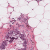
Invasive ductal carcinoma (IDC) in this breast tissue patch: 0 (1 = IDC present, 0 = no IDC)